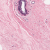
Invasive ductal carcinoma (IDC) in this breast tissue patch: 0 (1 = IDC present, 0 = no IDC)